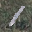
Label: 1